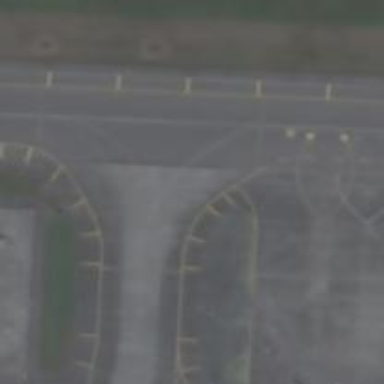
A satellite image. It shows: Image of taxiway at airport.